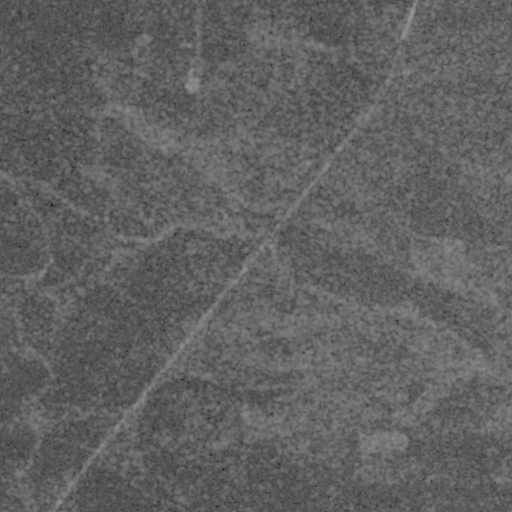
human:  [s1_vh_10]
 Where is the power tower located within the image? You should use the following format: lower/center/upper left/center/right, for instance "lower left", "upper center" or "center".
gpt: The power tower is located in the upper of the image.
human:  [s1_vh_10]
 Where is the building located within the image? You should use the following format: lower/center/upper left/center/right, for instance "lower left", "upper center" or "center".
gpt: The building is located in the upper left of the image.
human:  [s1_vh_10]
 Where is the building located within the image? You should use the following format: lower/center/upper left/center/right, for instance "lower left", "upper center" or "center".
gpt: The building is located in the upper left of the image.
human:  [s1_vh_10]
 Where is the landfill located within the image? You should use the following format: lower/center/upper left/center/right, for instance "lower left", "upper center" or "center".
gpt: There is no landfill in the image.

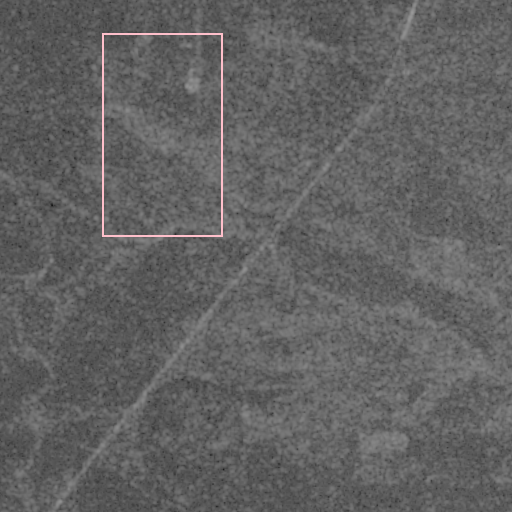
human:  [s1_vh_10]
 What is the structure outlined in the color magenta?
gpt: There is no magenta outline.
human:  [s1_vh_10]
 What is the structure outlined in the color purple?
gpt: There is no structure outlined in purple.